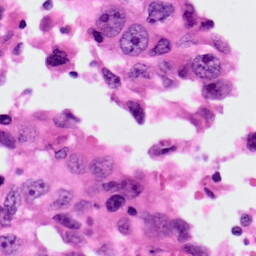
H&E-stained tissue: Lung